Question: Here's the thing:
I have a business sandbox account created, then after opening the Sandbox PayPal site and logging in (of course, using the sandbox account credentials), when I click on "My Business Setup" and then "product selection page" (see picture), it redirects me to the non-sandbox PayPal account.
So, I cannot add a product to my sandbox account...

Well, obviously that looks like a PayPal sandbox bug.
What I wanna do is just add a business solution "Website Payments Pro" and create recurring payments.
Does anyone know another way to add that business solution?
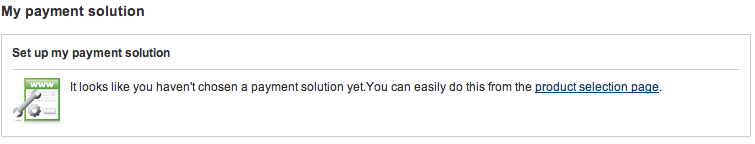
Answer: You wouldn't enable Website Payments Pro that way. Granted, we should fix that.
You can enable Webiste Payments Pro via <URL> > Applications > Sandbox accounts > Click 'Profile' followed by 'Products'.
In here you can enable Website Payments Pro.